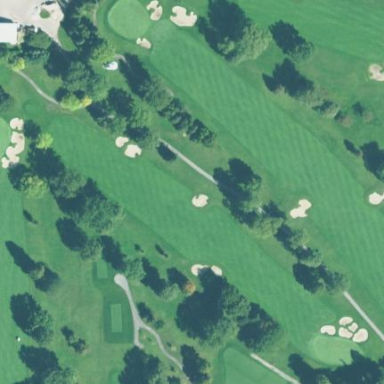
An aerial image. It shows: Scenic golf fairway.